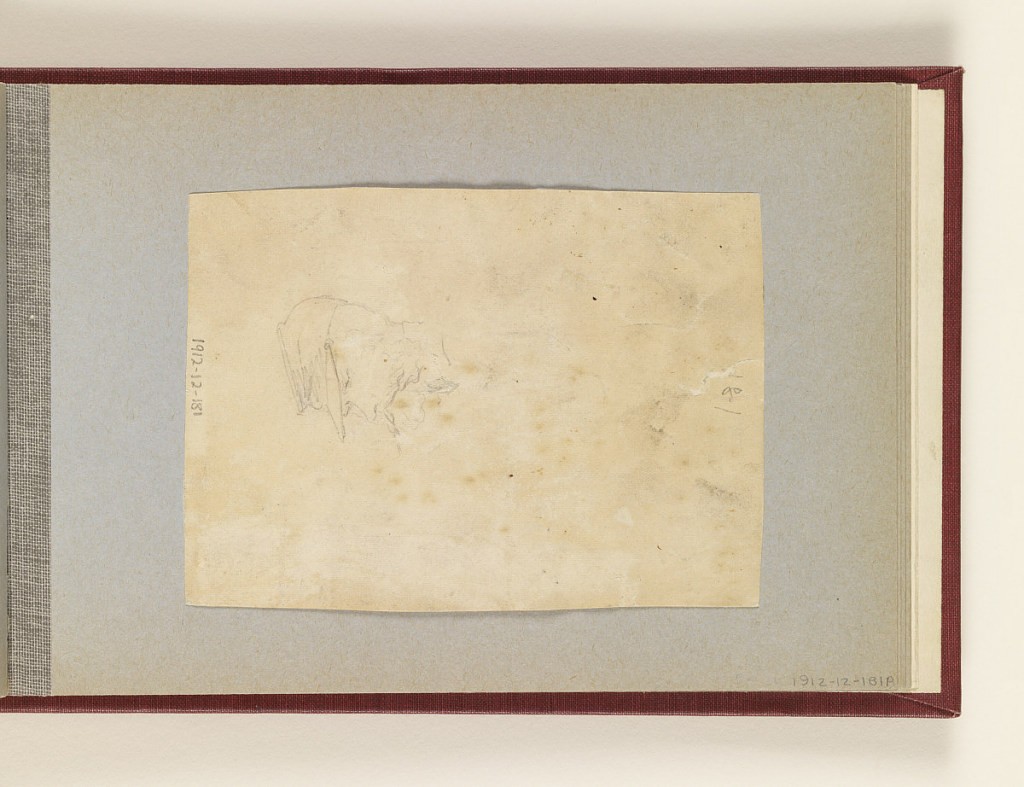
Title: Head of a Bearded Soldier
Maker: Winslow Homer, American, 1836–1910
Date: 1862
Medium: Graphite on wove paper, laid down
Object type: Drawing
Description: Vertical sketch of a bearded soldier wearing a cap.